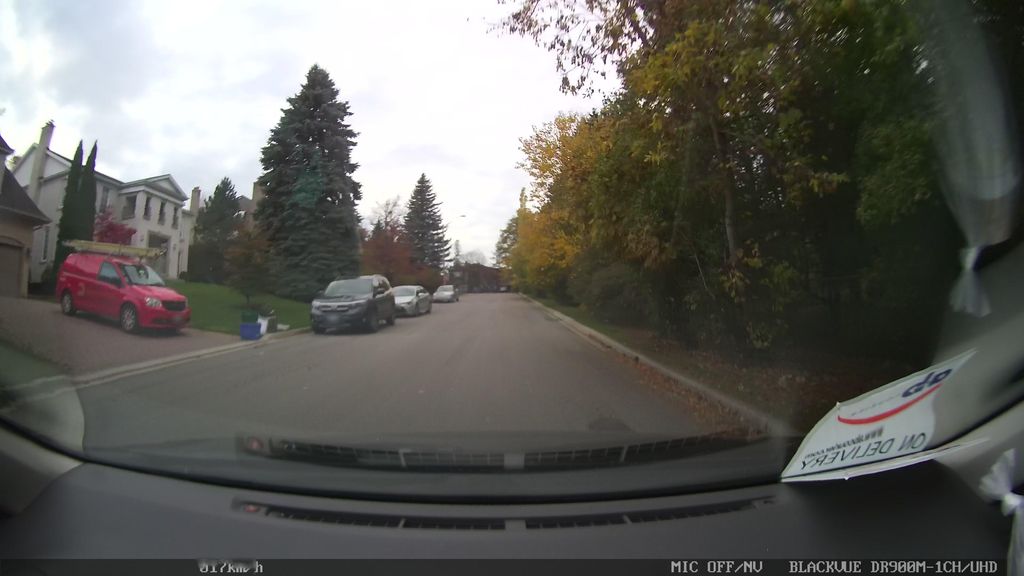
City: toronto